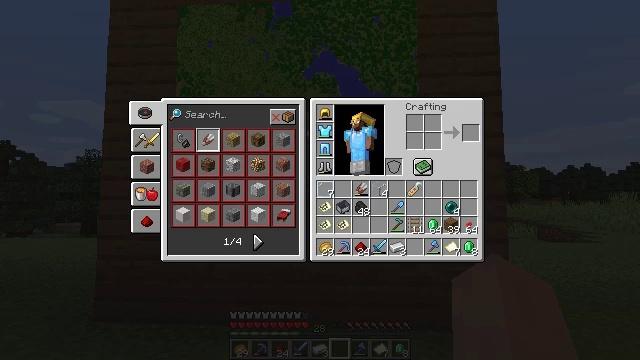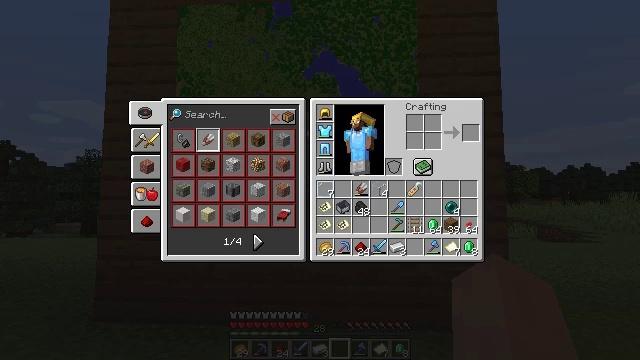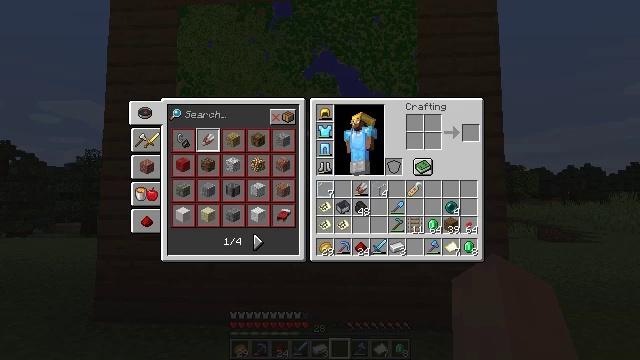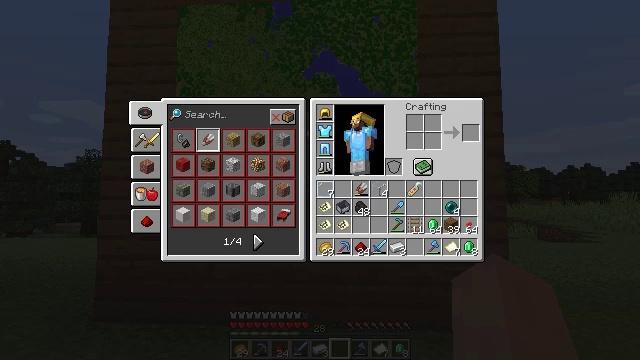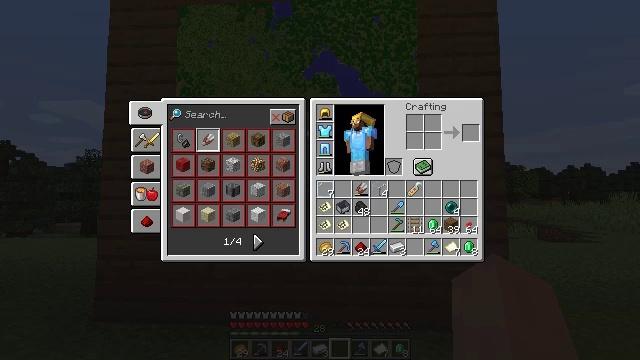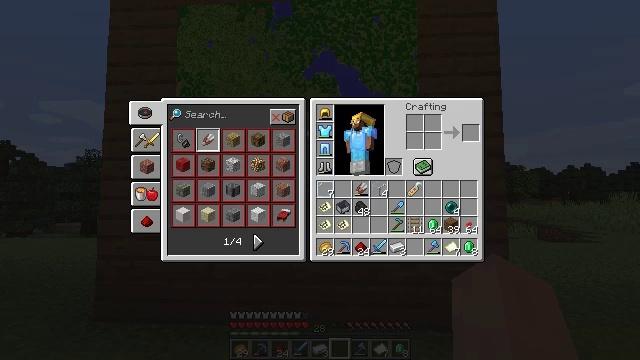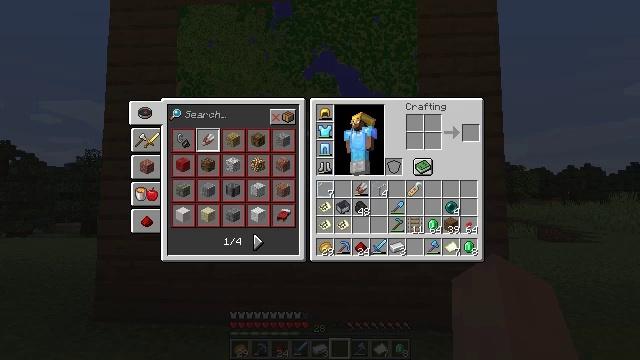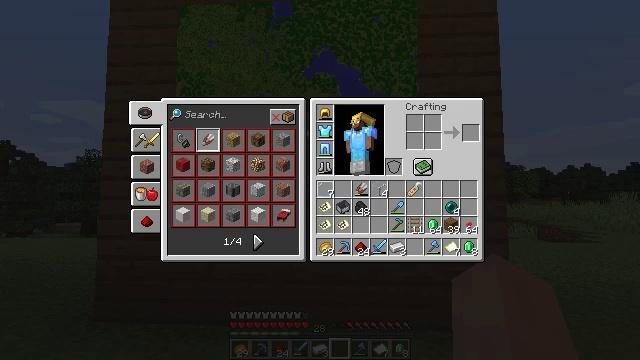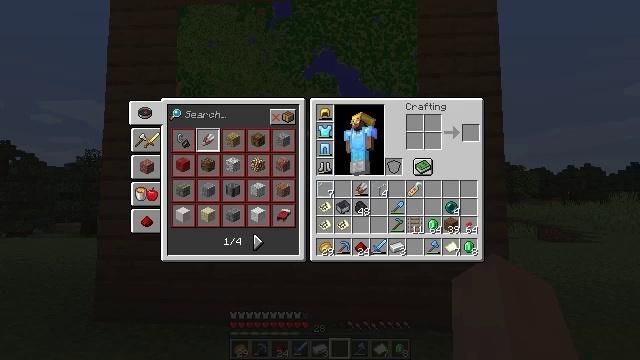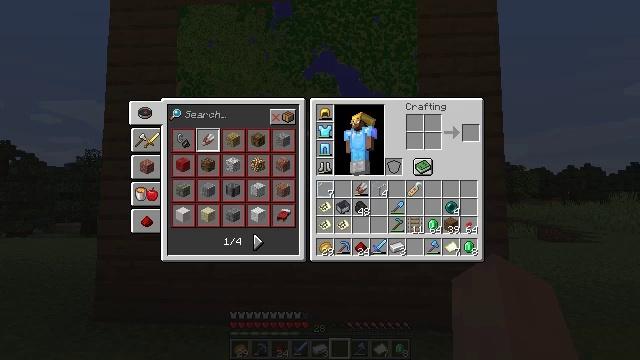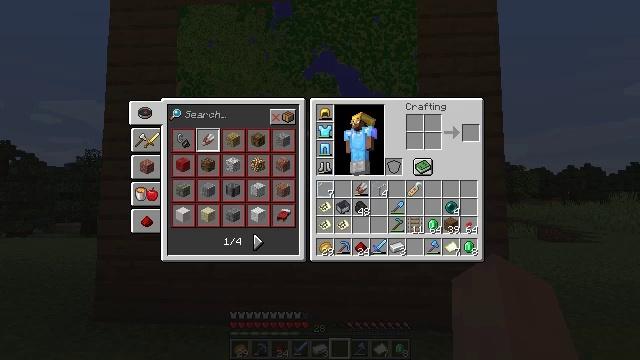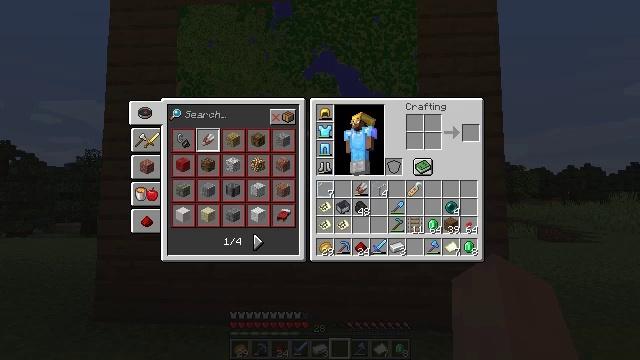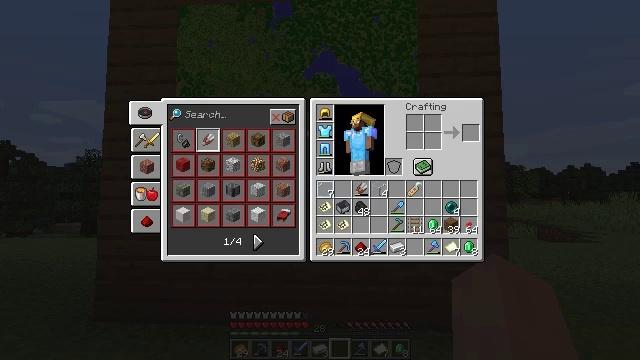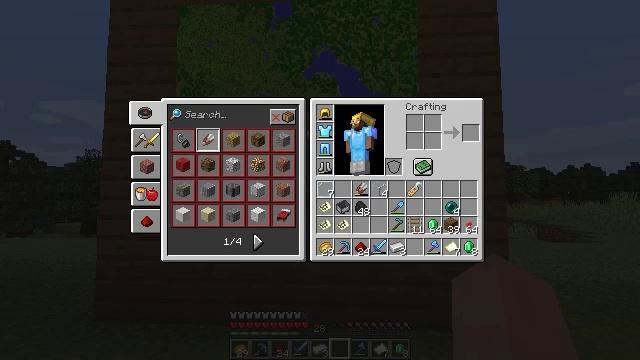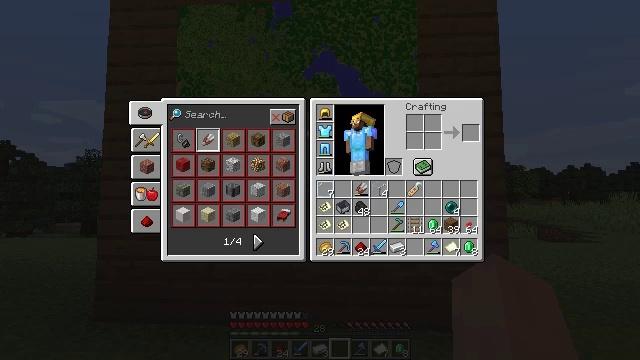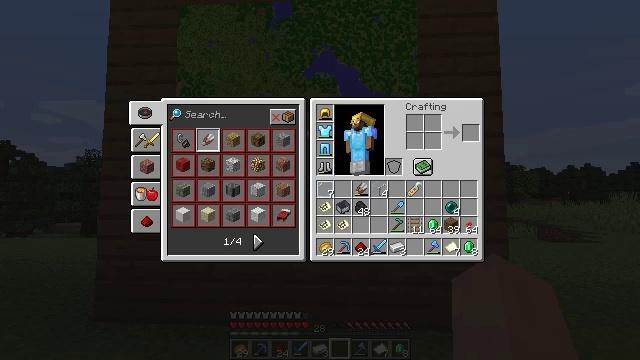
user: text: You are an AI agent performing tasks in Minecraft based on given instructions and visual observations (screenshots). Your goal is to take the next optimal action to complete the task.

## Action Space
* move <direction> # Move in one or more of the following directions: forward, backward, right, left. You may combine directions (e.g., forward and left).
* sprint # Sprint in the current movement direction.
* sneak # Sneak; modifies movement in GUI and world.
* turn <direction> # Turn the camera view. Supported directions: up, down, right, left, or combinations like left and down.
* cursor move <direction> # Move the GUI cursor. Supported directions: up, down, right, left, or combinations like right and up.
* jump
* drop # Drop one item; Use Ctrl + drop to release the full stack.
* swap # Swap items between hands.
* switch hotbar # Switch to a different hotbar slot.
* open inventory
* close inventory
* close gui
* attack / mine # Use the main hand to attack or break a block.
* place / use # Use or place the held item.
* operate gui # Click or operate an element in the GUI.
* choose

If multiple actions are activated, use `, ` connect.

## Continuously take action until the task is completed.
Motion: motion action
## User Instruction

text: Combine sticks and leather in the crafting table for an item frame.
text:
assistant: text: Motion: no_op
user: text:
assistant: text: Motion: no_op
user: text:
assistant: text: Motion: no_op
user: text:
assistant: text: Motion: no_op
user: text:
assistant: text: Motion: no_op
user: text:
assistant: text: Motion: no_op
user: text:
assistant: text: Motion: no_op
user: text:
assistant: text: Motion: no_op
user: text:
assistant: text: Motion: no_op
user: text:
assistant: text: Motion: no_op
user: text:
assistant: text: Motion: no_op
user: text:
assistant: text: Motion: no_op
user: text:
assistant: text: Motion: no_op
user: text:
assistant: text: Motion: no_op
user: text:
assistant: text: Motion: no_op
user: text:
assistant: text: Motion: no_op
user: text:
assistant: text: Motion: no_op
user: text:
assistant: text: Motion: no_op
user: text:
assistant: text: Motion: no_op
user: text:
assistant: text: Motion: no_op
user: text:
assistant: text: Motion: no_op
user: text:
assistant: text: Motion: no_op
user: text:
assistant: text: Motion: no_op
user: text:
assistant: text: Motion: no_op
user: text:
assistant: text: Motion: no_op
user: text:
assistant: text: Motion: no_op
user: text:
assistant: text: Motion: no_op
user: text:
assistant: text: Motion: no_op
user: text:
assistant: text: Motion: no_op
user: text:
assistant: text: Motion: no_op